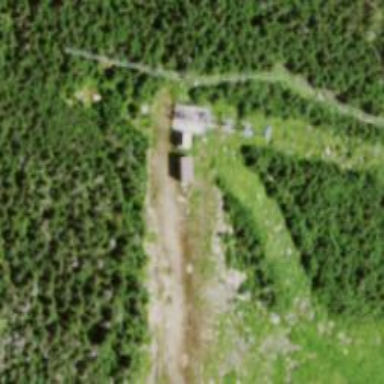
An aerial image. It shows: Building serving as mountain rescue facility with ski trails nearby.